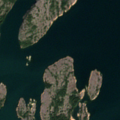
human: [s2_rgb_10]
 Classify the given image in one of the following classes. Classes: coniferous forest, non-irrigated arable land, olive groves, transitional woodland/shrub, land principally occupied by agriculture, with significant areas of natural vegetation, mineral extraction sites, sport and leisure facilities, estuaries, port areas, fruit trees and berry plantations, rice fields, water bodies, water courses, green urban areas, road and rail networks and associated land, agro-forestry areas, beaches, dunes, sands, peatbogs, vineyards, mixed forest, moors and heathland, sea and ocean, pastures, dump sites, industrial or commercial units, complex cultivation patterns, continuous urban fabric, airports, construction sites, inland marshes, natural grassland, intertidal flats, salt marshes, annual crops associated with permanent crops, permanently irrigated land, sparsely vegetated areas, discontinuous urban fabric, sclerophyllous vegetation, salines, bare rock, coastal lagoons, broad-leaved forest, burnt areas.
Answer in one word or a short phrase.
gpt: bare rock, sea and ocean